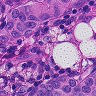
Metastatic tissue present: yes